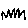
Label: zigzag